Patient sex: M
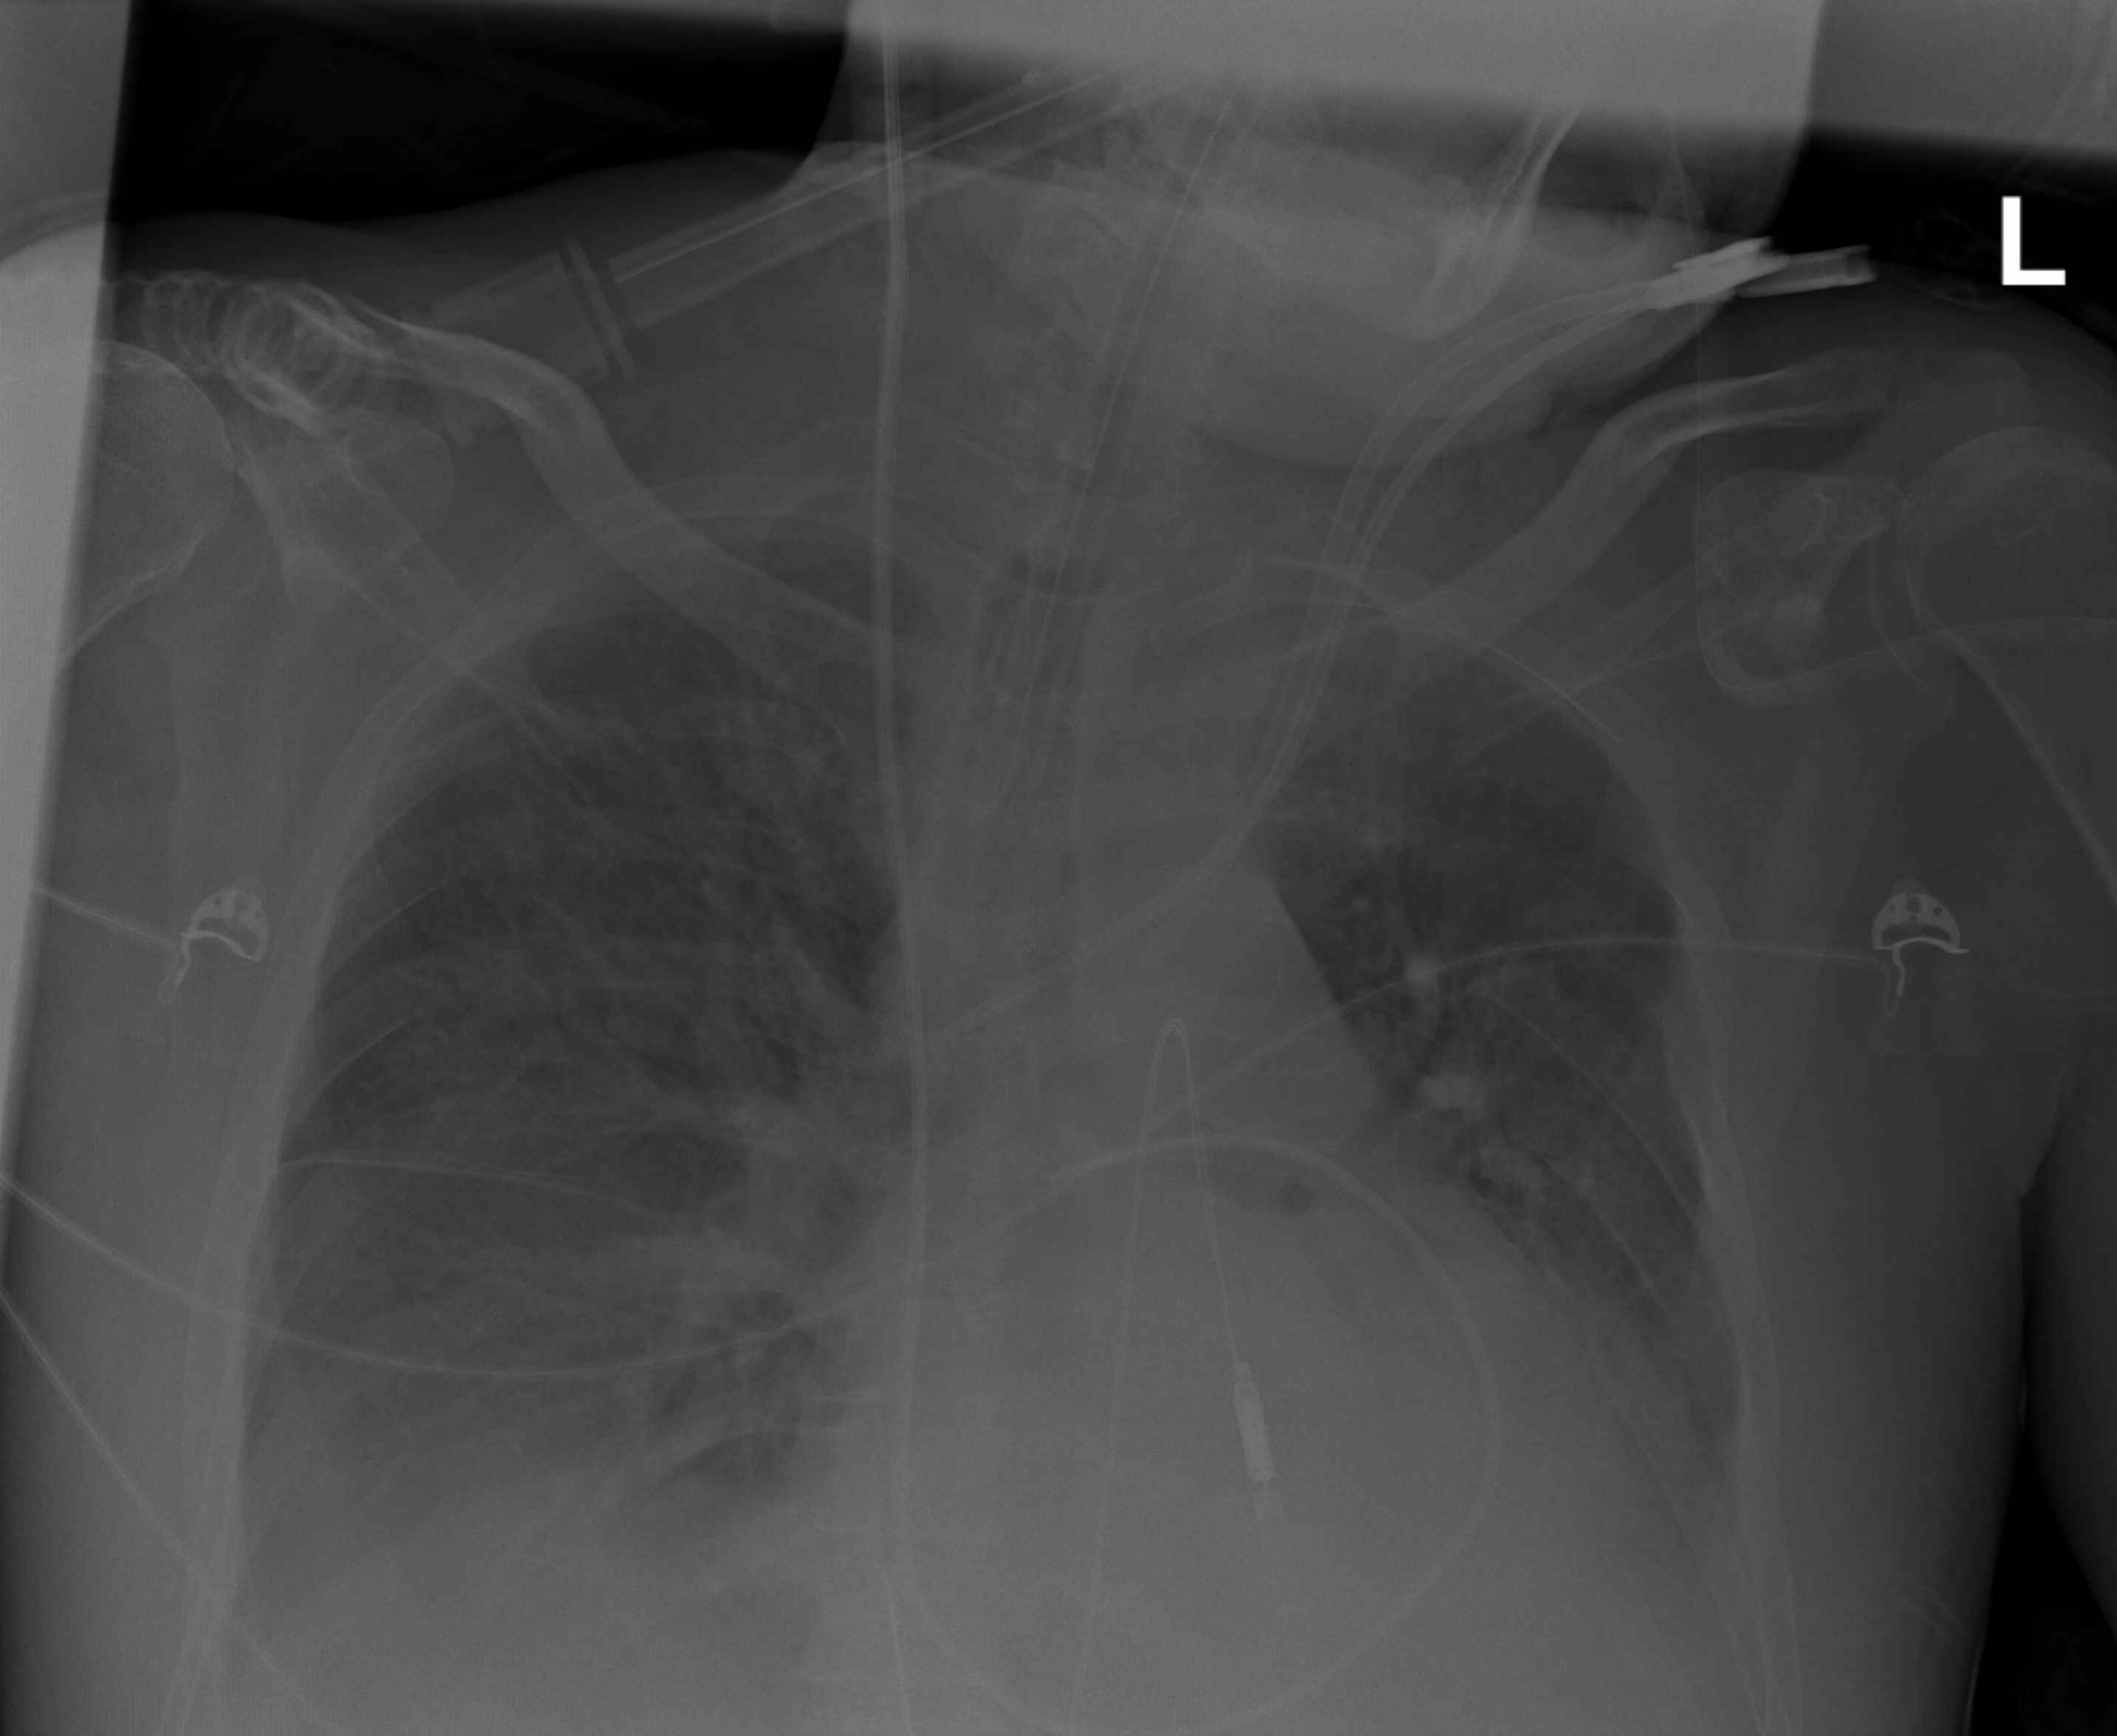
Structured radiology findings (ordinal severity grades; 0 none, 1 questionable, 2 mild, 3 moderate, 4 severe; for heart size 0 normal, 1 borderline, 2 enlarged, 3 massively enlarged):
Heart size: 2
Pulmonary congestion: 2
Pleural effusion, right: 2
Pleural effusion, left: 2
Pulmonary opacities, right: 2
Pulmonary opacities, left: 2
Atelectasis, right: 2
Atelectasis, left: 2